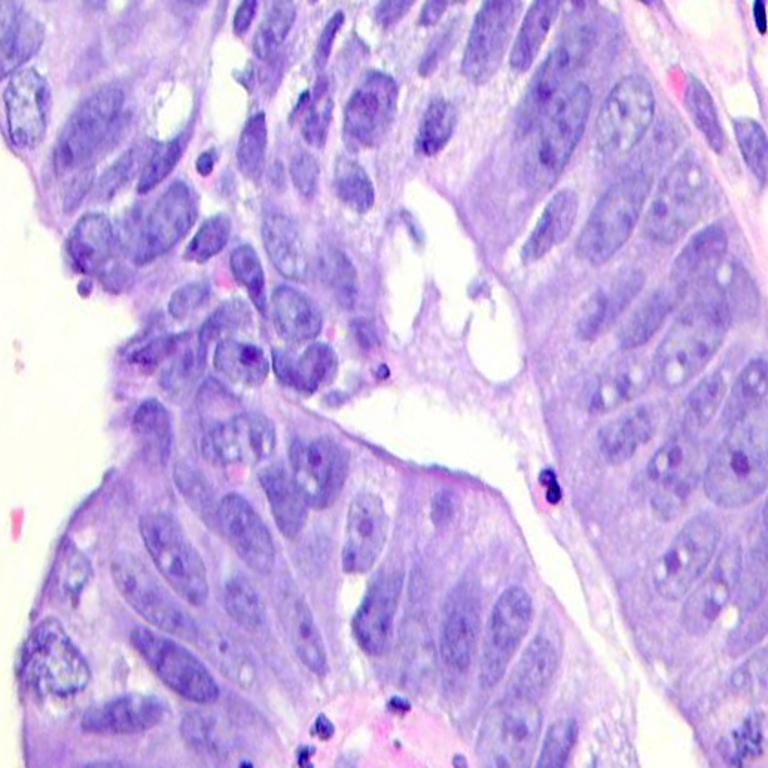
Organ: colon
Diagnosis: adenocarcinomas